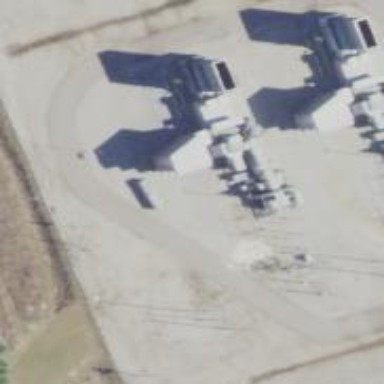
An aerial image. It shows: Generator for power supply.